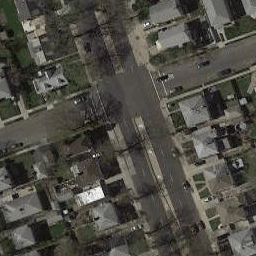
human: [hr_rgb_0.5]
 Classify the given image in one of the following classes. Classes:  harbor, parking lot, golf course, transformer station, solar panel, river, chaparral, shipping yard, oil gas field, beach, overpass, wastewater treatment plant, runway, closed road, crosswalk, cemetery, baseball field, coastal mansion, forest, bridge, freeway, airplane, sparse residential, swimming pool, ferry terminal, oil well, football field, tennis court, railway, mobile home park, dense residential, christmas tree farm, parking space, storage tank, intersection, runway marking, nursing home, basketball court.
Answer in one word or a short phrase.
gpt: intersection